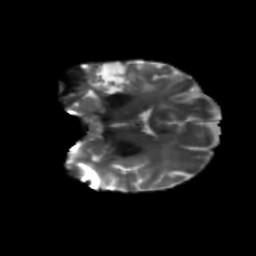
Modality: T2w
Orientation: coronal
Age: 46
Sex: female
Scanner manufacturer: siemens
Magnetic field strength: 3 T
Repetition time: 5.47 s
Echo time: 0.0854 s